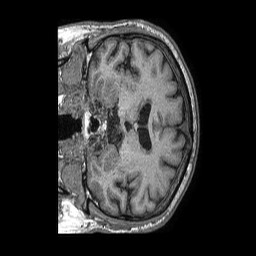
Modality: T1w
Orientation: coronal
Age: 63
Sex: male
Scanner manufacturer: philips
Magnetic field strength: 1.5 T
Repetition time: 0.007487 s
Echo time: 0.003403 s